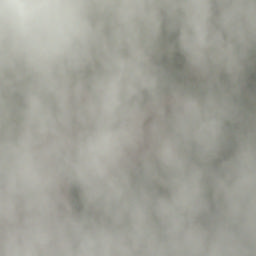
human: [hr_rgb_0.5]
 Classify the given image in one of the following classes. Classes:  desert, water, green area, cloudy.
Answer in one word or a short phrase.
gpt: cloudy